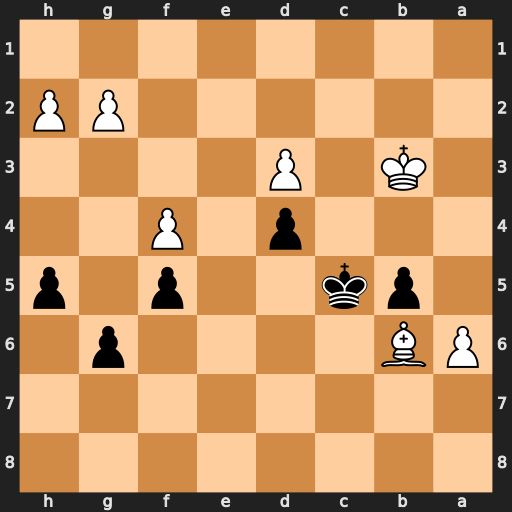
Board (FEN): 8/8/PB4p1/1pk2p1p/3p1P2/1K1P4/6PP/8
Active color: b
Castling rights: -
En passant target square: -
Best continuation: Kxb6 a7 Kxa7